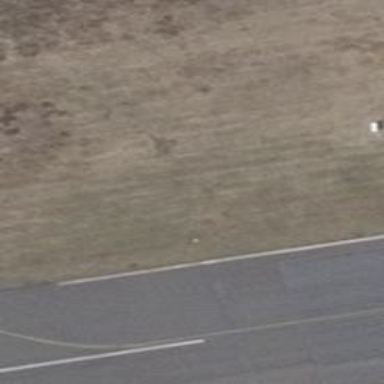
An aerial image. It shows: Runway edge aviation light.